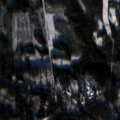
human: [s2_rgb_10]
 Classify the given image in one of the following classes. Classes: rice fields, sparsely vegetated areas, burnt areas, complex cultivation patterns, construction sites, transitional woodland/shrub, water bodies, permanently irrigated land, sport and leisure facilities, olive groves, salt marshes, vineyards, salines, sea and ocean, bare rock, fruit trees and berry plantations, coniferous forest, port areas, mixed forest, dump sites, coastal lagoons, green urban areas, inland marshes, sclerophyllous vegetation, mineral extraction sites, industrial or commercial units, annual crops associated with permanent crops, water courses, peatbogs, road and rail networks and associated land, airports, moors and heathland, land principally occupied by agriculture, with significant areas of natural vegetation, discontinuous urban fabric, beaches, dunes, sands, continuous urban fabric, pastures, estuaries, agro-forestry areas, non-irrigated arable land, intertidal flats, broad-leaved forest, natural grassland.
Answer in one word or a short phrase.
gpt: coniferous forest, mixed forest, transitional woodland/shrub